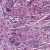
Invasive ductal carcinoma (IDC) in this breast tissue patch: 1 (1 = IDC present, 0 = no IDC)